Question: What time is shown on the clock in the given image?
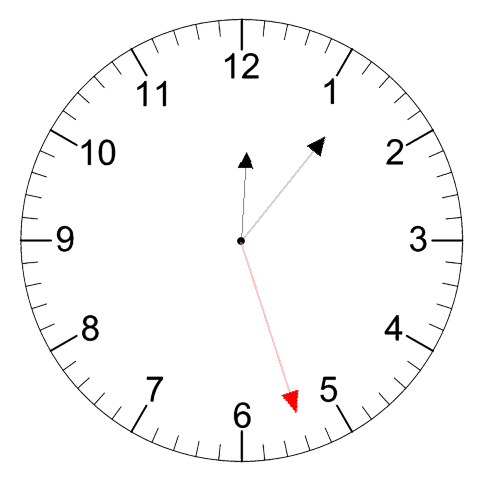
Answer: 12:06:27